Interaction volume radius: 5 \u00c5
Interaction volume height: 50 \u00c5
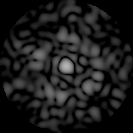
Disorder parameter: 0.8553